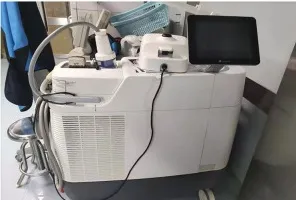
Lumenis Pulse 120H.
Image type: pathology (fish)